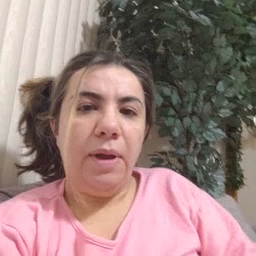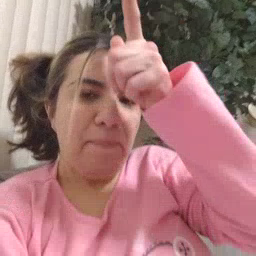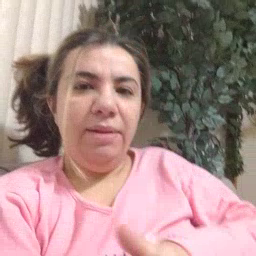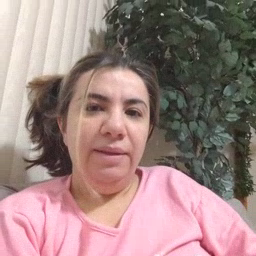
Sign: brother